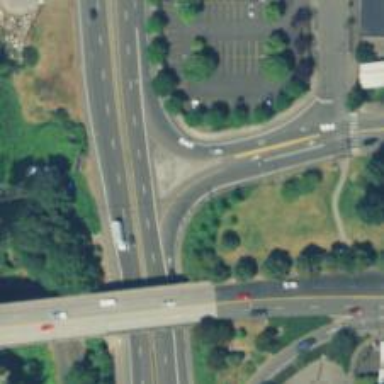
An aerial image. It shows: Trunk link highway with asphalt surface.